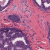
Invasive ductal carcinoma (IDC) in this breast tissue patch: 0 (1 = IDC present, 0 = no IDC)